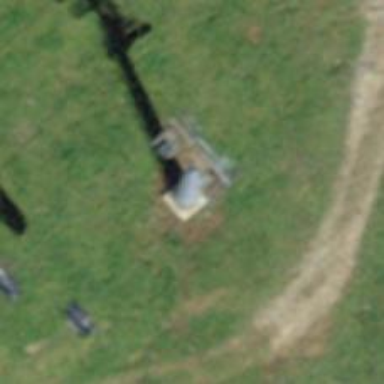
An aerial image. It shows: Pylon for aerialway.